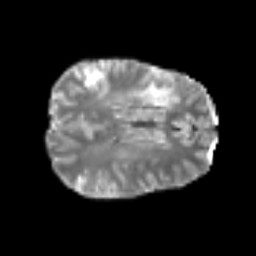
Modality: T2w
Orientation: axial
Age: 56
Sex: male
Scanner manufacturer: siemens
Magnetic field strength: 3 T
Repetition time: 6.1 s
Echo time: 0.101 s